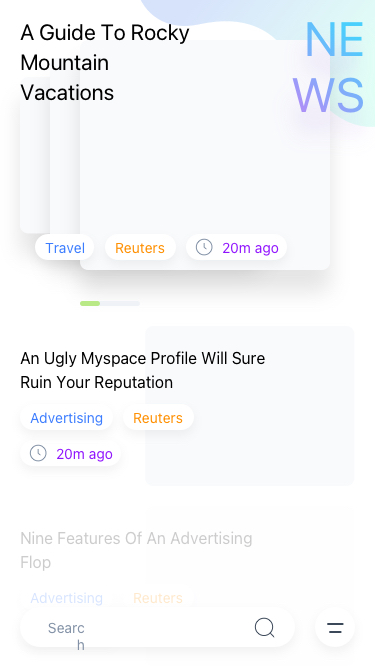
Text in this UI design:
20m ago
Reuters
Advertising
An Ugly Myspace Profile Will Sure Ruin Your Reputation
20m ago
Reuters
Advertising
Nine Features Of An Advertising Flop
20m ago
Reuters
Travel
A Guide To Rocky Mountain Vacations
Search
NE
WS